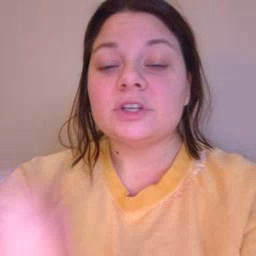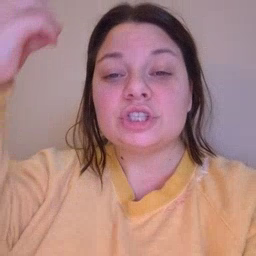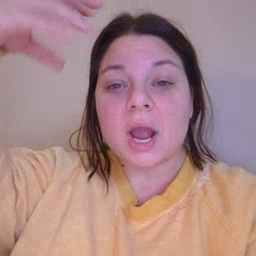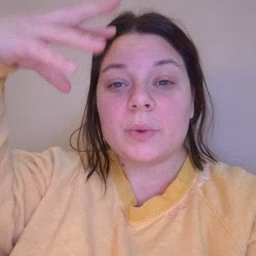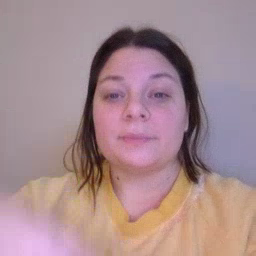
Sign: shower